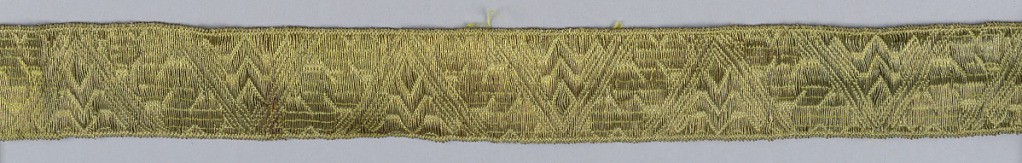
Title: Trimming
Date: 19th century
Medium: silk, silver thread Technique: woven
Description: Design of triangles and diagonal bands with a leaf pattern in white with silver threads.